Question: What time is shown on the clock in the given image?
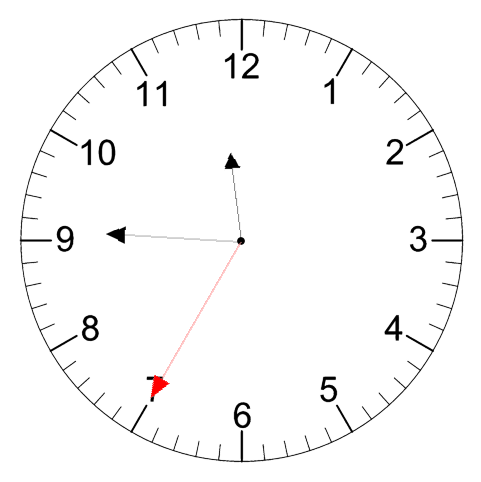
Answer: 11:45:35